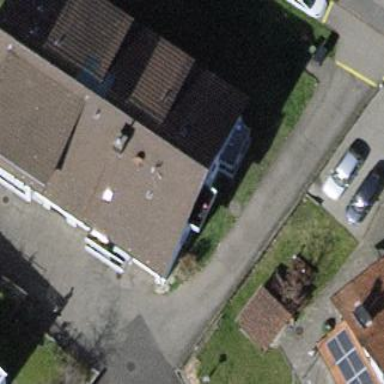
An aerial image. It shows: Building with gabled roof.